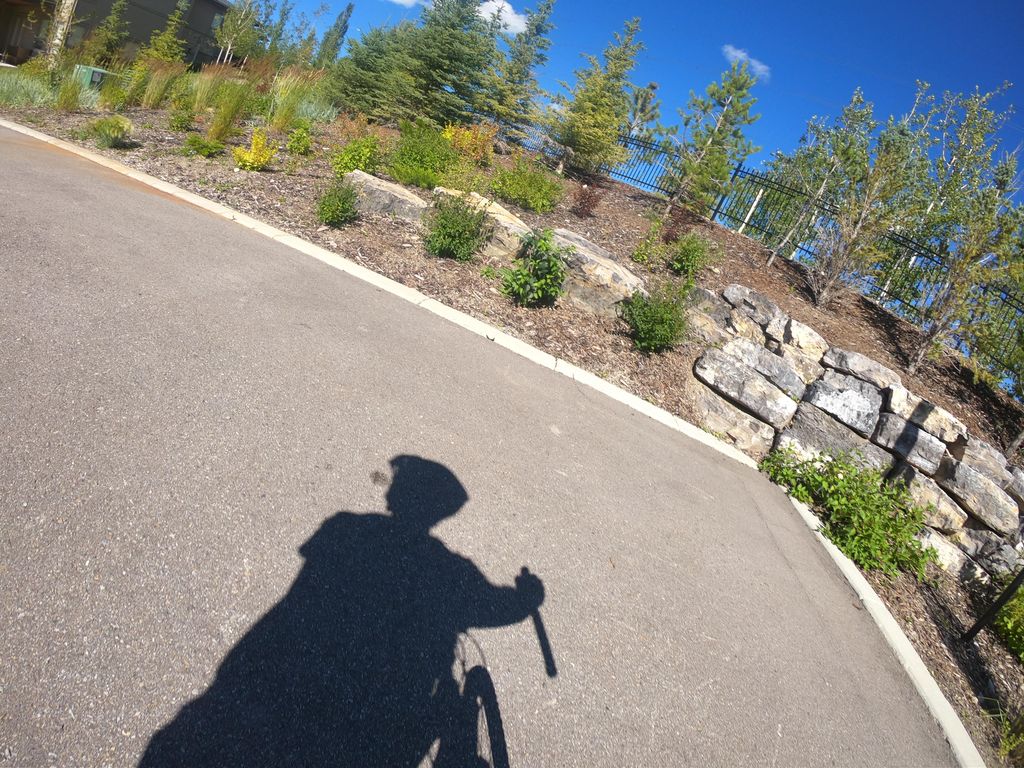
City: calgary